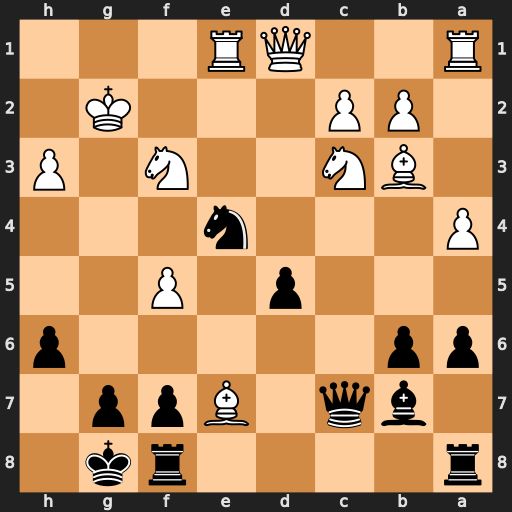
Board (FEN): r4rk1/1bq1Bpp1/pp5p/3p1P2/P3n3/1BN2N1P/1PP3K1/R2QR3
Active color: b
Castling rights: -
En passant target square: -
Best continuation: Qg3+ Kf1 Qf2#